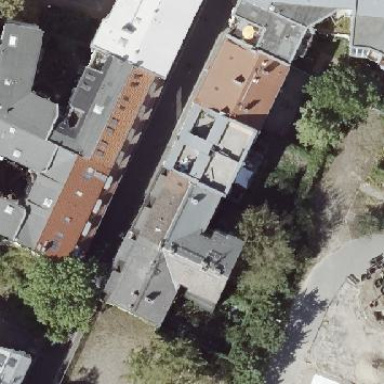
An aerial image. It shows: Residential building.